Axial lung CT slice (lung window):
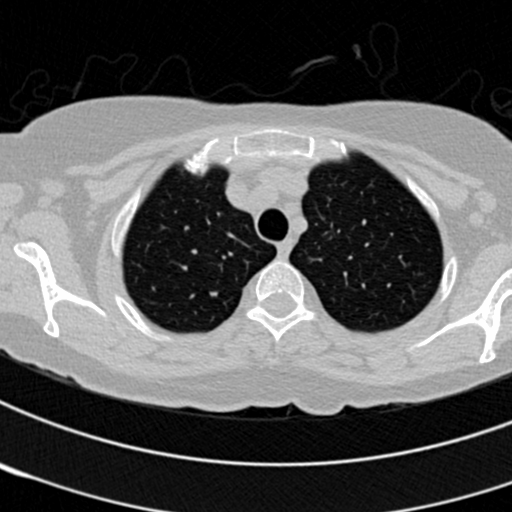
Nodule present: no